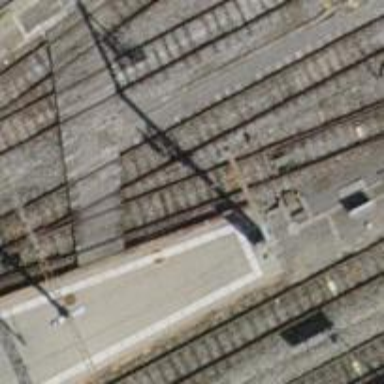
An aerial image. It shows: Railway signal.